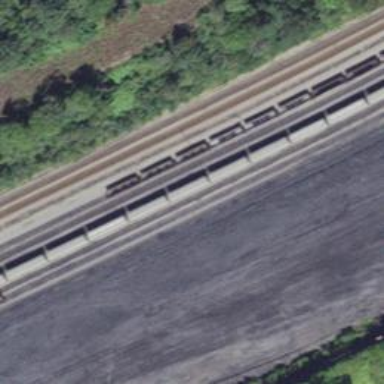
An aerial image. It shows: Railway yard used for servicing trains.